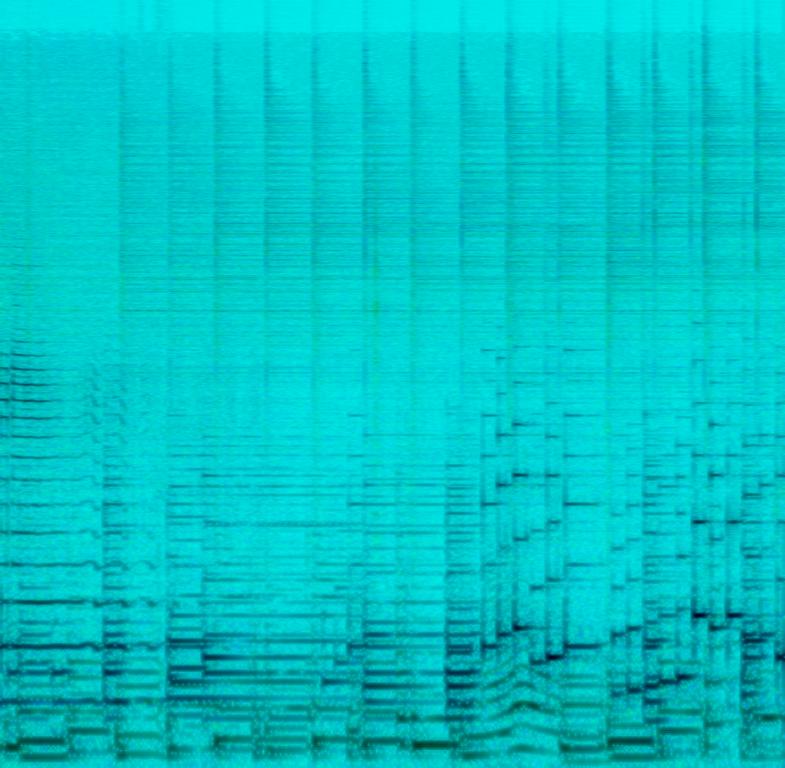
The low quality recording features a jazz song that consists of groovy double bass located in the right channel, groovy piano melody leaning towards the left channel of the stereo image and widely spread shimmering shakers and soft hi-hats. It sounds smooth, chill, easygoing and relaxing - like something you would hear in high-end restaurants.